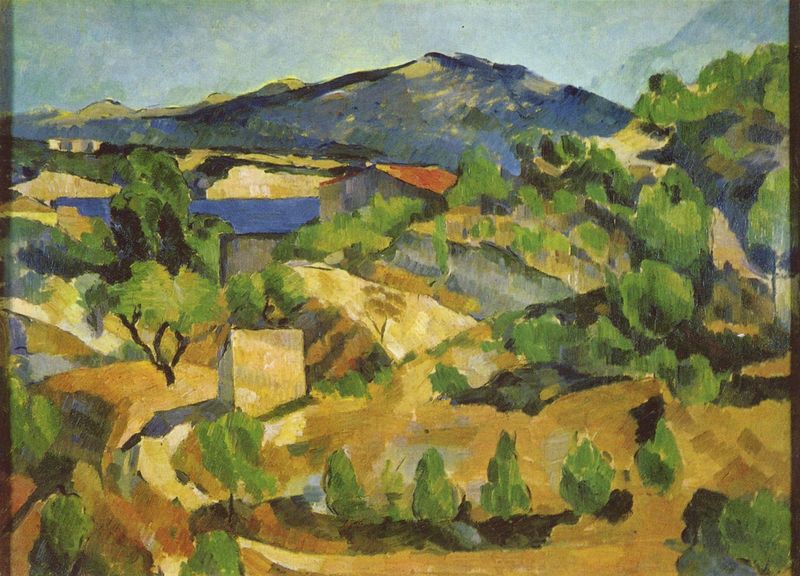
Titel: Berge in der französischen Provence
Künstler: Paul Cézanne
Standort: Cardiff (Wales)
Institution: National Museums and Galleries of Wales
Schlagwörter: baum, berg, blau, blätter, dunkel, felsen, gemälde, himmel, laub, meer, schatten, wasser, weiß, wolken, aquarell, bäume, cezanne, fluss, gelb, grün, impressionismus, kubismus, landschaft, ocker, sand, see, stadt, ufer, äste, braun, bunt, frankreich, grau, hell, hintergrund, licht, orange, schwarz, dach, gebäude, haus, rot, weg, wiese, beige, expressionismus, malerei, stein, öl, bach, erde, feld, felder, horizont, häuser, hügel, natur, stamm, strauch, busch, büsche, gewässer, hütte, kanal, pastos, pfad, sonne, sträucher, wege, pflanzen, tal, wald, bauern, aussicht, küste, sommer, fassade, süden, acker, abstrakt, berge, fels, fläche, gebirge, gipfel, dorf, dächer, farbe, formen, berglandschaft, südfrankreich, querformat, stämme, duktus, jaune, gauguin, äcker, burg, provence, scheune, expressionistisch, vulkan, acryl, schraffuren, macke, gaugin, paul cezanne, mont ventoux, ciel, paysage, blauer reiter, buam, flächigkeit, kuben, farbenspiel, taches, olivenbaum, bleu, montagne, campagne, pfade, satteldächer, kubus, hausdach, toit, marc, august macke, arbres, nolde, überschneidungen, impressionnisme, jeune, colline, statd, stauch, toits, tunesien, einschnitte, flächenhaft, estaque, bbaum, aix, paul, jas de bouffan, sainte victoire, ventoux, dach#, colinne, paysahe